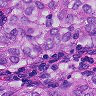
Metastatic tissue present: yes